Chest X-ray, PA view. Patient: 54 years old, sex M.
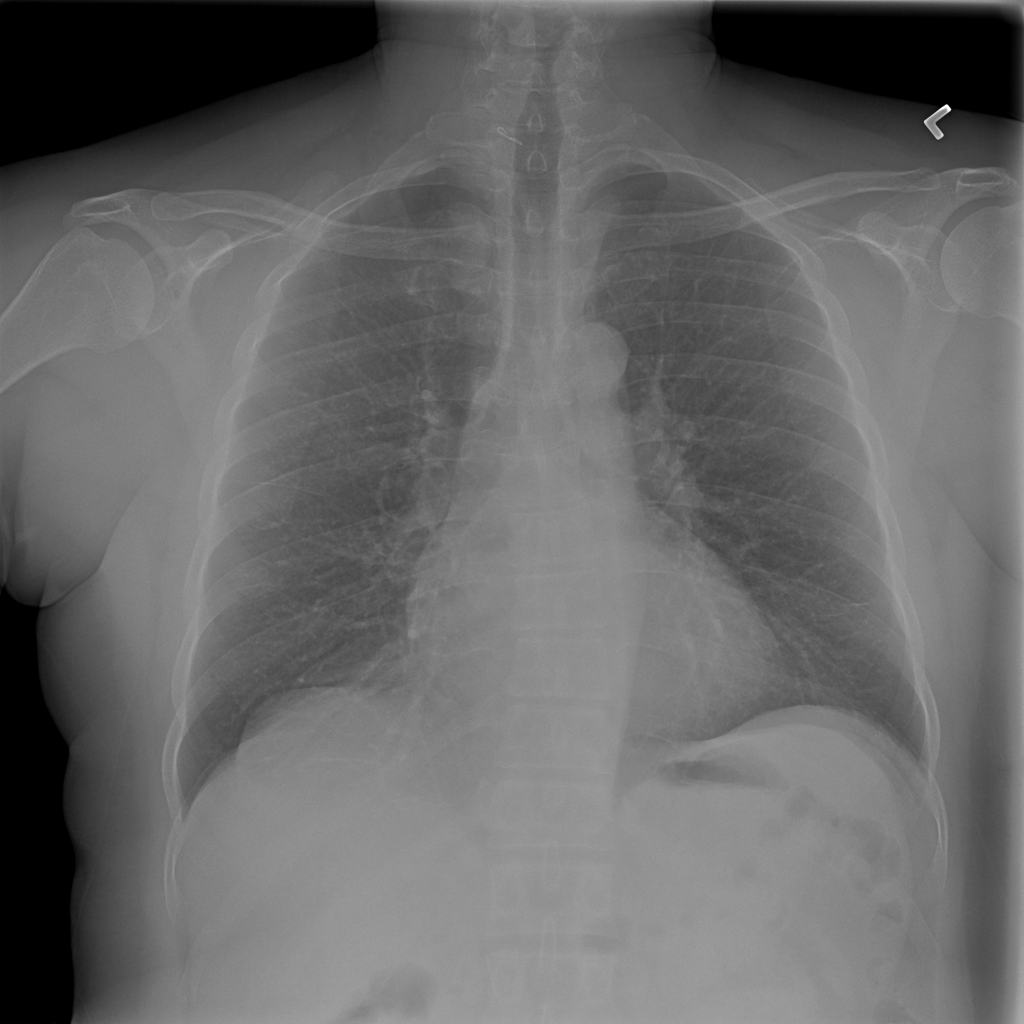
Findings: No Finding